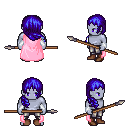
a pixel art fantasy rpg character, male body template, dark elf, purple skin, pink cape, metal pants, blue right-swept hairstyle, white cloth bracers, brown shoes, spear, four views (front, back, left, right), 2x2 character sprite sheet, small pixel art, hard edges, no anti-aliasing